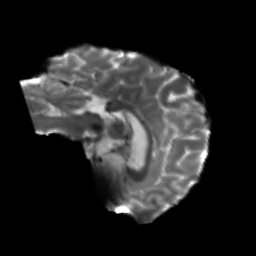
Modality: T2w
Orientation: sagittal
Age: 27
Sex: female
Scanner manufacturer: siemens
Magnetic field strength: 3 T
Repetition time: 5.25 s
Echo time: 0.08 s